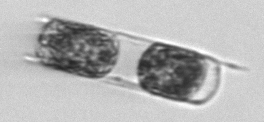
Label: Hemiaulus